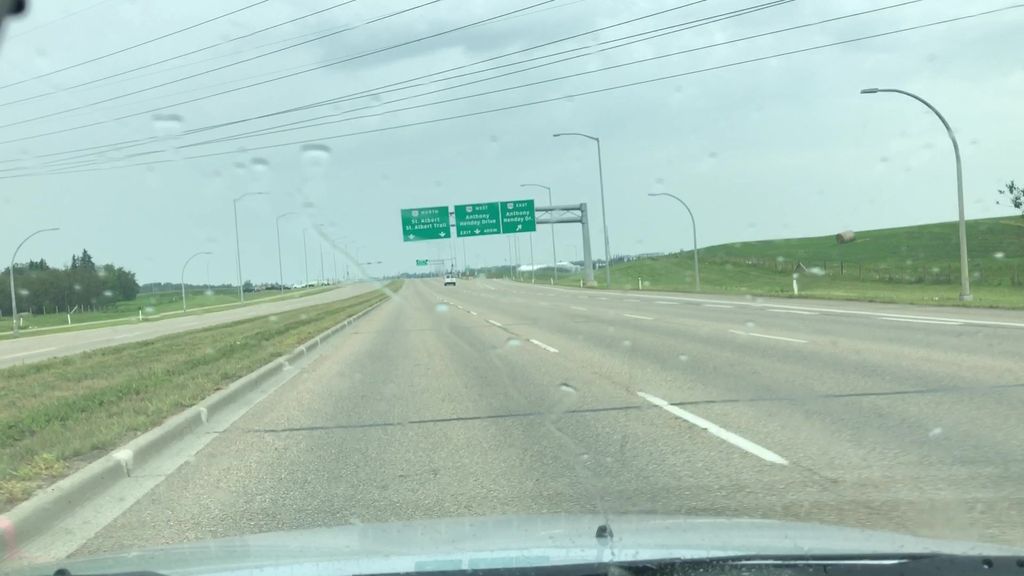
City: edmonton